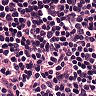
Metastatic tissue present: no